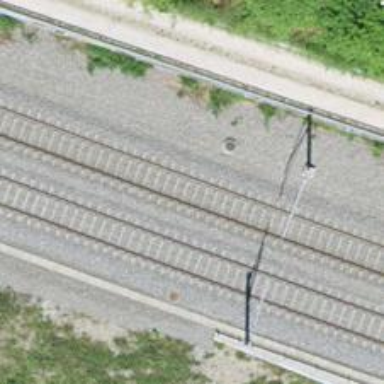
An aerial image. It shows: Single railway track with electrified contact line.